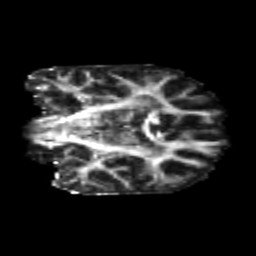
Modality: FA
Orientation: coronal
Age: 22
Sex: female
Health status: healthy
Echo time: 0.074 s